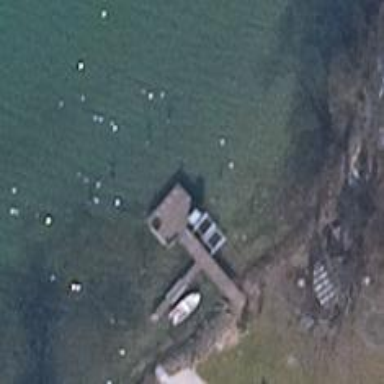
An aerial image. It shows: Man-made pier.